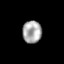
Tissue: skin
Cell type: Epithelial cells
Senescence score: 0.2719
Nuclear area (px): 416
Mean DAPI intensity: 169.832